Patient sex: F
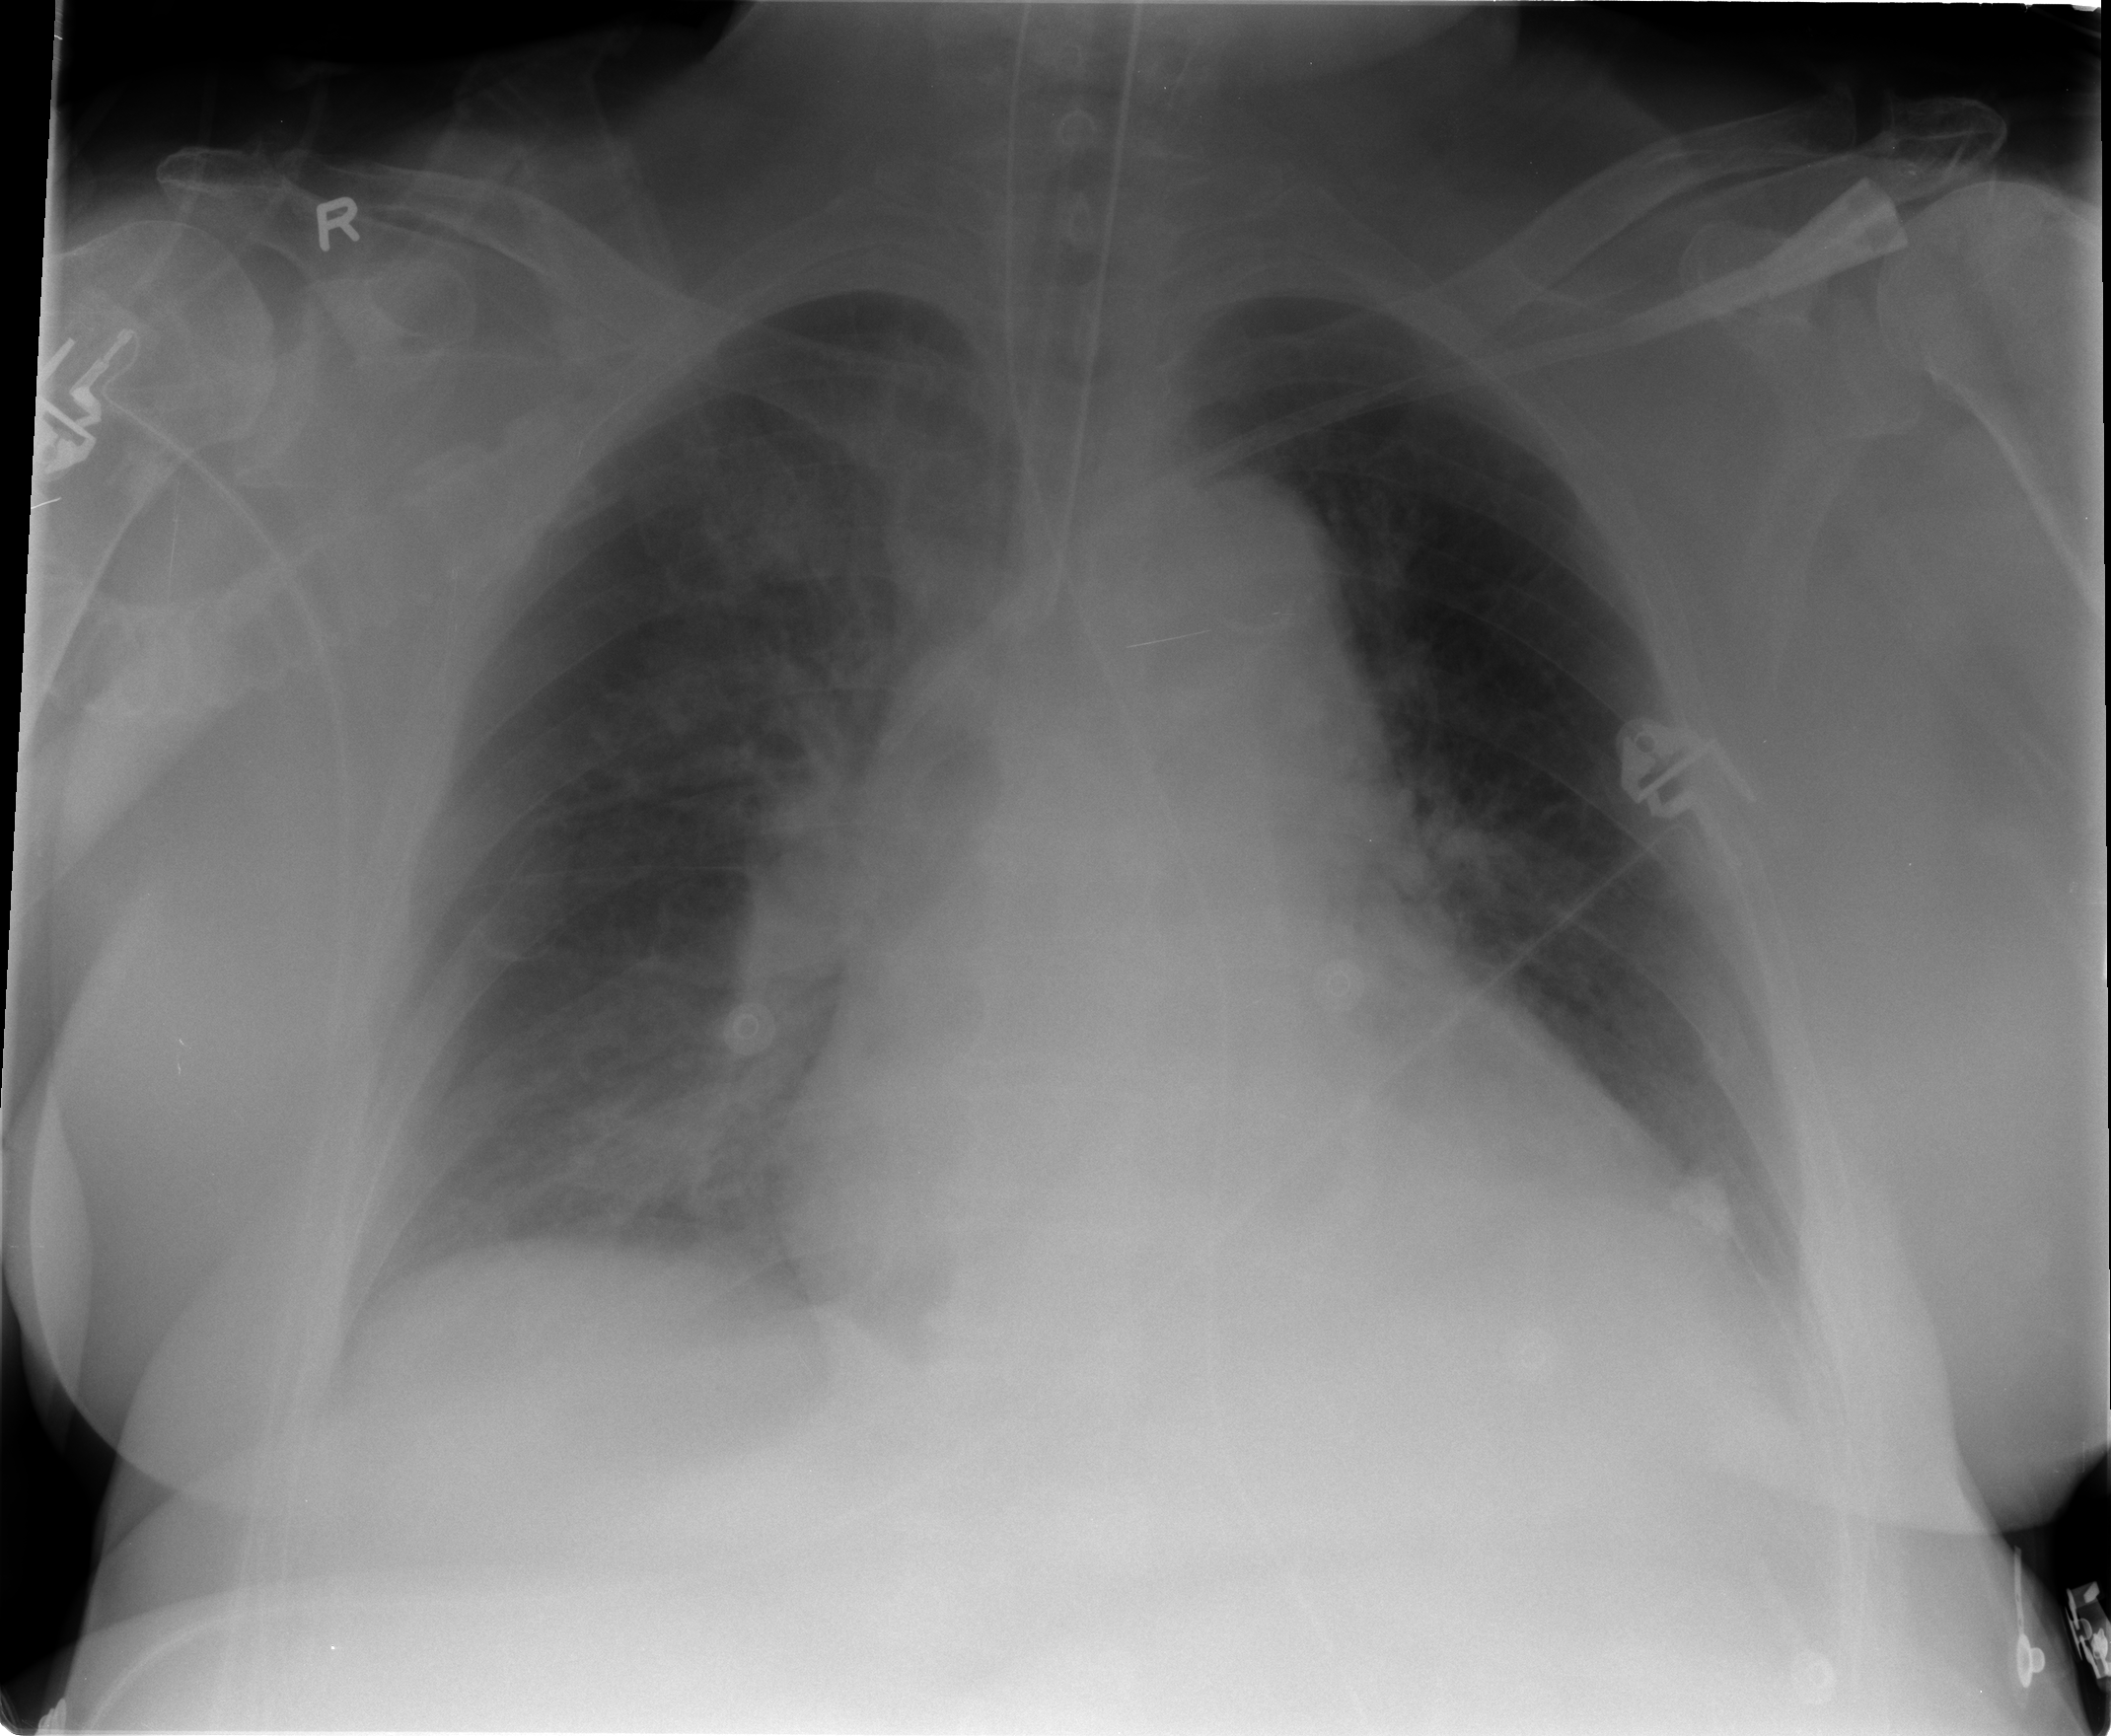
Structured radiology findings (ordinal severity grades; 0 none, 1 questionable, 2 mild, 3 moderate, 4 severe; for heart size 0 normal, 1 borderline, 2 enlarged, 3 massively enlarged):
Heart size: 2
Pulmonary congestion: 2
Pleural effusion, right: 0
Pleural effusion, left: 0
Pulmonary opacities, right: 0
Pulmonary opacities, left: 0
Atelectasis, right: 2
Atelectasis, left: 2